Interaction volume radius: 10 \u00c5
Interaction volume height: 25 \u00c5
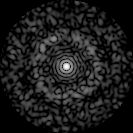
Disorder parameter: 0.8111